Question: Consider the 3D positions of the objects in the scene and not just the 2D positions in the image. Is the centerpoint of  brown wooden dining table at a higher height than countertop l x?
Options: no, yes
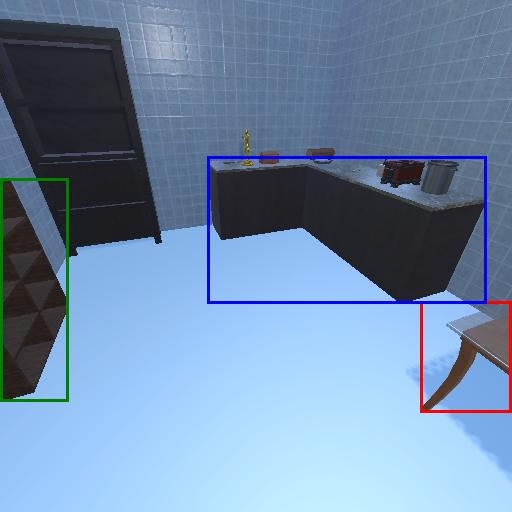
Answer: no